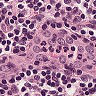
Metastatic tissue present: no